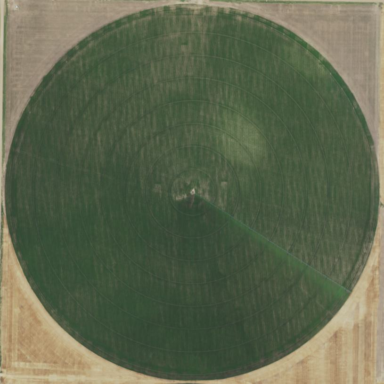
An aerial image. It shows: Farmland with pivot irrigation system.